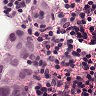
Metastatic tissue present: yes